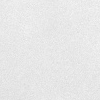
Atmospheric dust classification: dusty